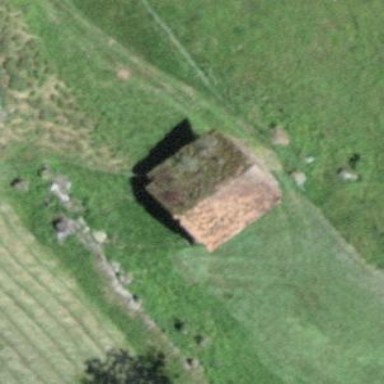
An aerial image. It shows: Barn.